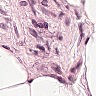
Metastatic tissue present: no